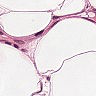
Metastatic tissue present: no